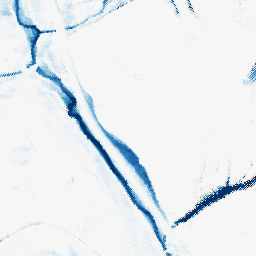
Category: morphological
Decomposition family: morphological_rect
Decomposition parameters: operation: closing
width: 20
height: 10
Upsampling method: regularized
Upsampling parameters: scale: 4
lambda_reg: 0.1
Upsampling scale: 4